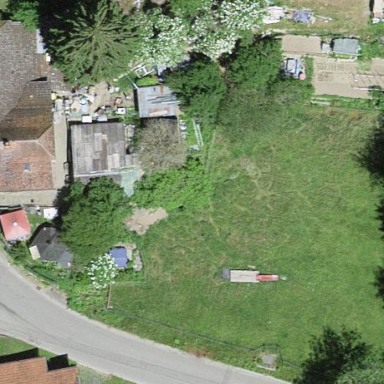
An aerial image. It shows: Farmyard area.